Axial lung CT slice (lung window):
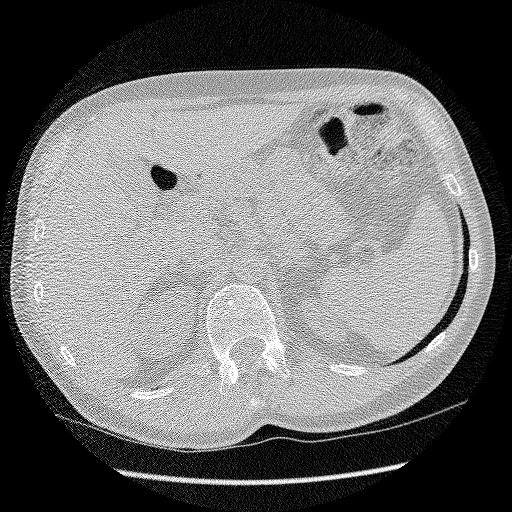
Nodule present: no